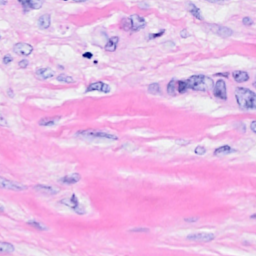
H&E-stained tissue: Breast